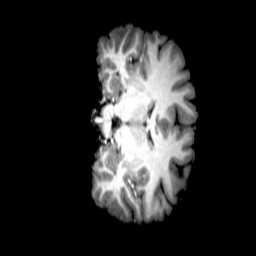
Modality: T1w
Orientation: coronal